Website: lowes
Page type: newsletter-management
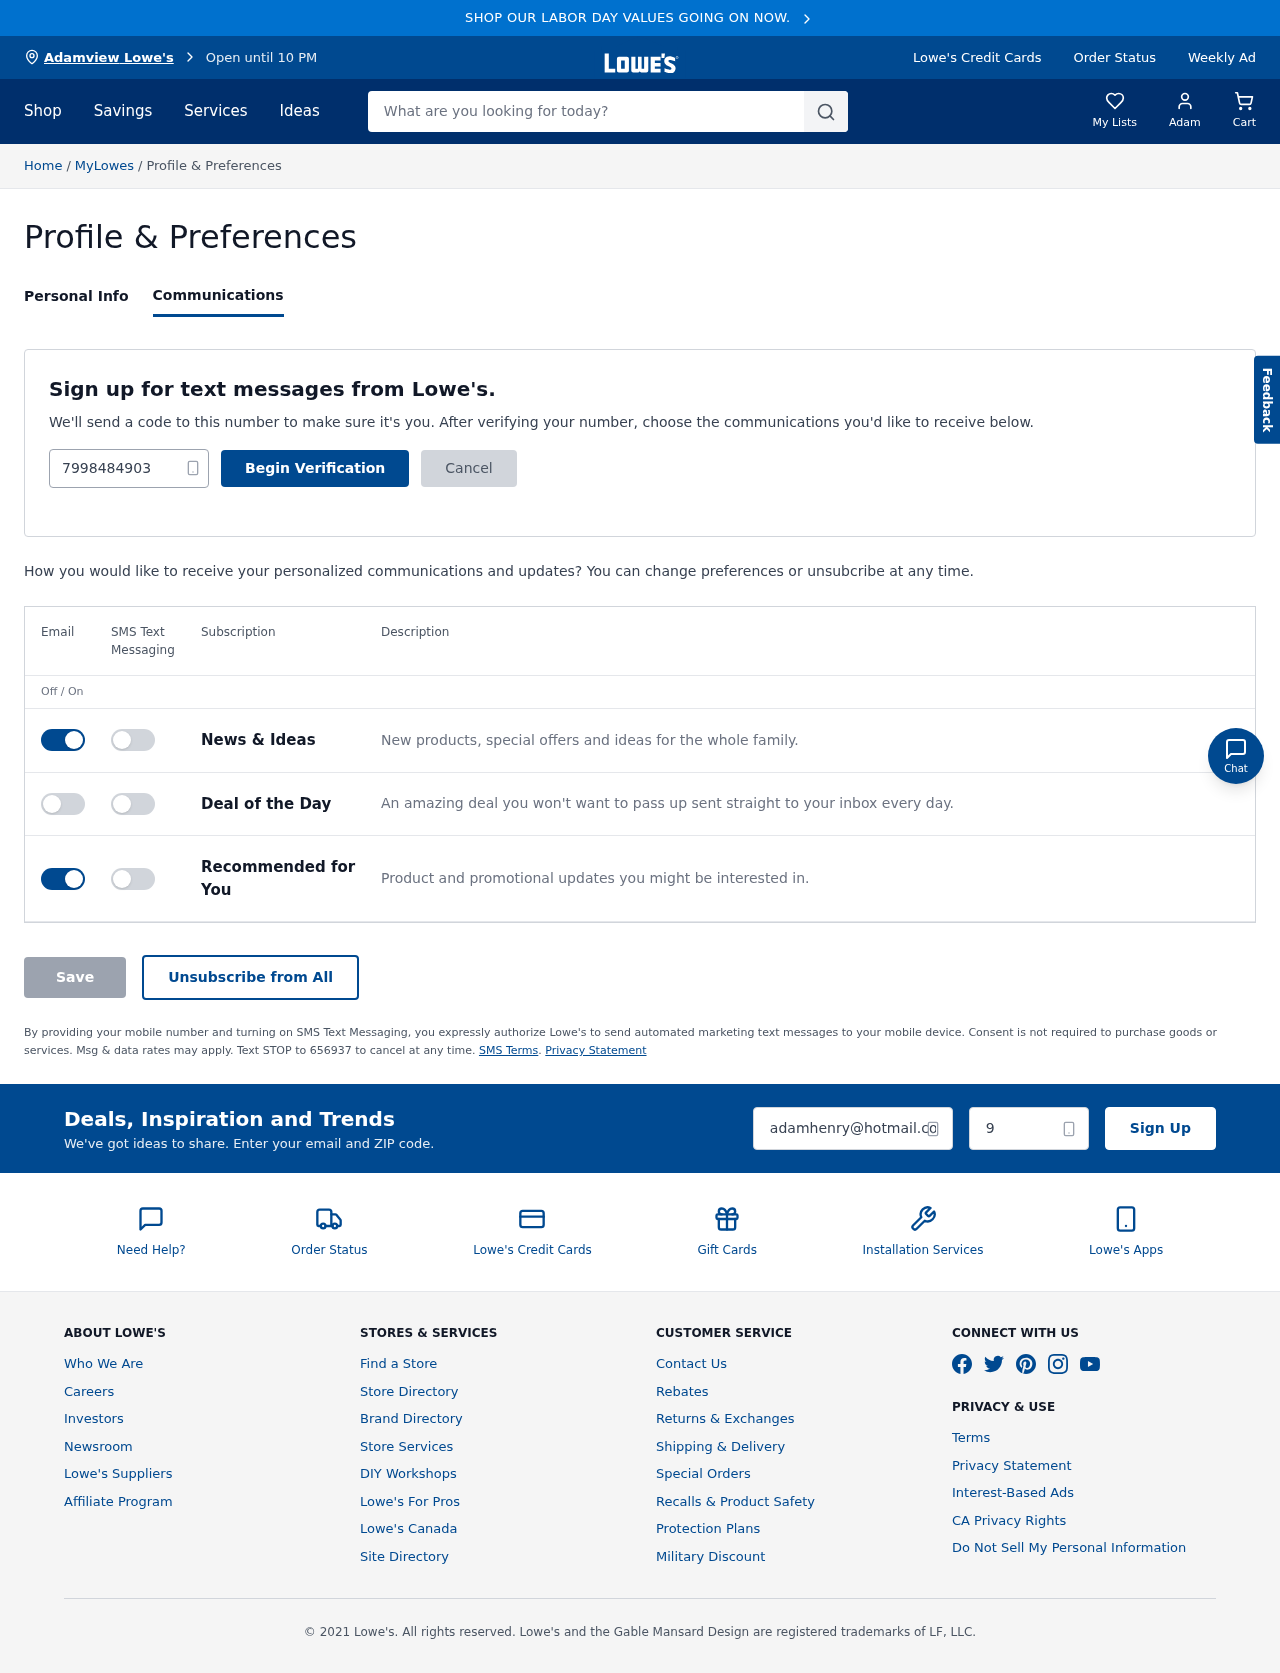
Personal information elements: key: PII_CITY
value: Adamview Lowe's
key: PII_EMAIL
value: adamhenry@hotmail.com
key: PII_FIRSTNAME
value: Adam
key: PII_PHONE
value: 7998484903
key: PII_POSTCODE
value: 92917
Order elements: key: ORDER_NUM_ITEMS
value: Cart
Search elements: key: HEADER_SEARCH
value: What are you looking for today?